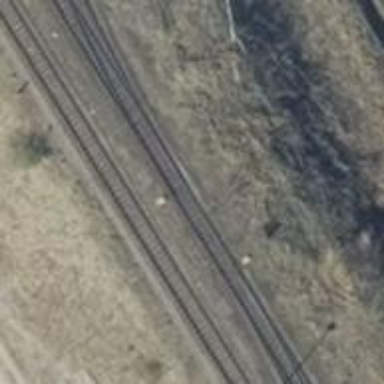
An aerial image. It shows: Railway switch.